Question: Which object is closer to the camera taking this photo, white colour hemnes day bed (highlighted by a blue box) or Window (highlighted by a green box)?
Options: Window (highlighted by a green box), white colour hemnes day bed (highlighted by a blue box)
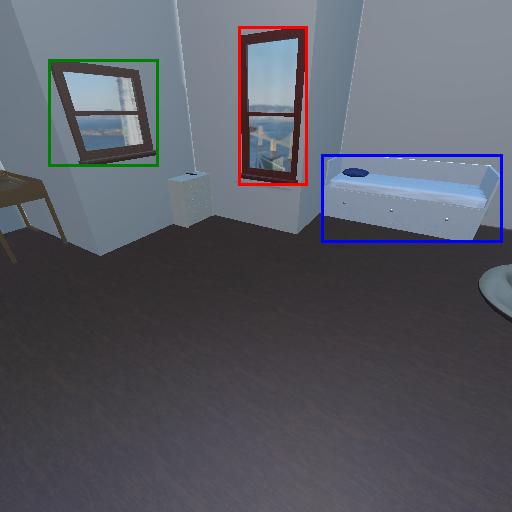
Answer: Window (highlighted by a green box)